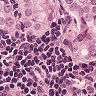
Metastatic tissue present: yes